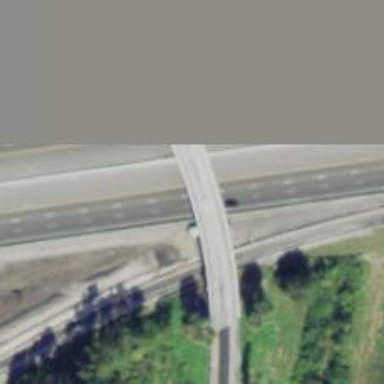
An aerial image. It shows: Bridge on motorway link.